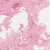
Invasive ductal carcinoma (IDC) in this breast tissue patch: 1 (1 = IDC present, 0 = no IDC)